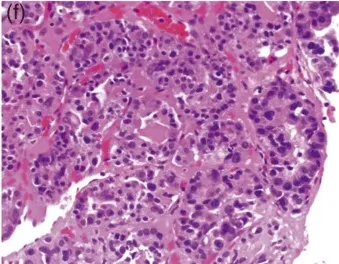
(Panels e-. It is showing marked variation in nuclear size, hyperchromasia and membrane irregularities (H&E 400x original magnification).
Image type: pathology (h&e)